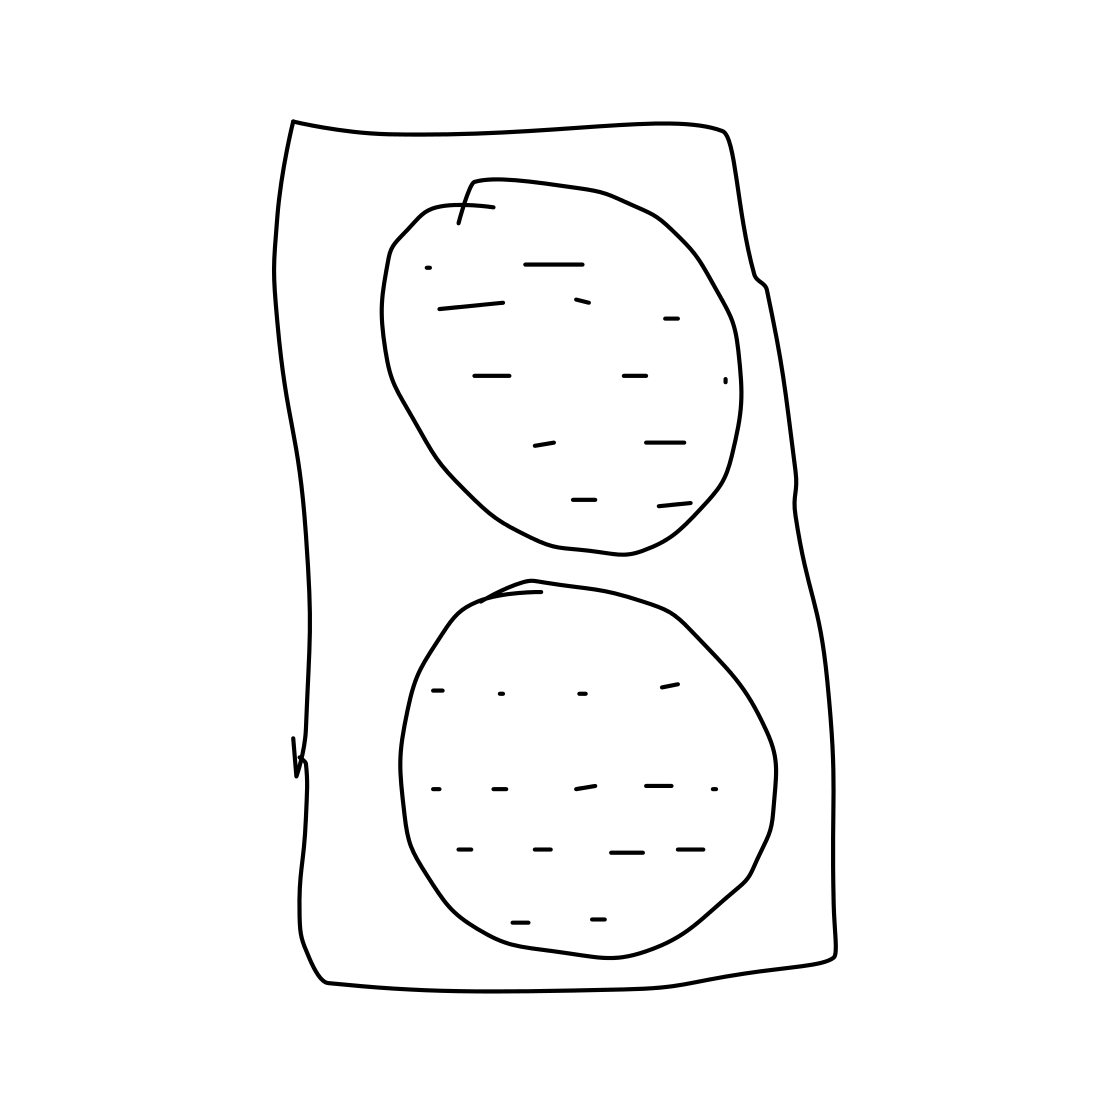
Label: loudspeaker